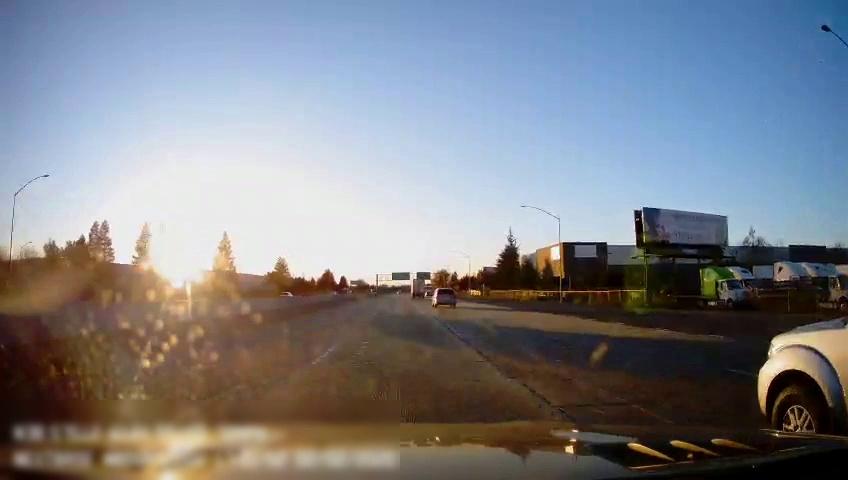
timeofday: Day
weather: Sunny
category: Drivable Space
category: Vehicles | Truck
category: Vehicles | Car
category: Vehicles | Car
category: Vehicles | Truck
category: Lanes | Current Lane
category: Lanes | Alternate Lane
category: Traffic | Signs
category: Traffic | Signs